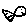
Label: fish